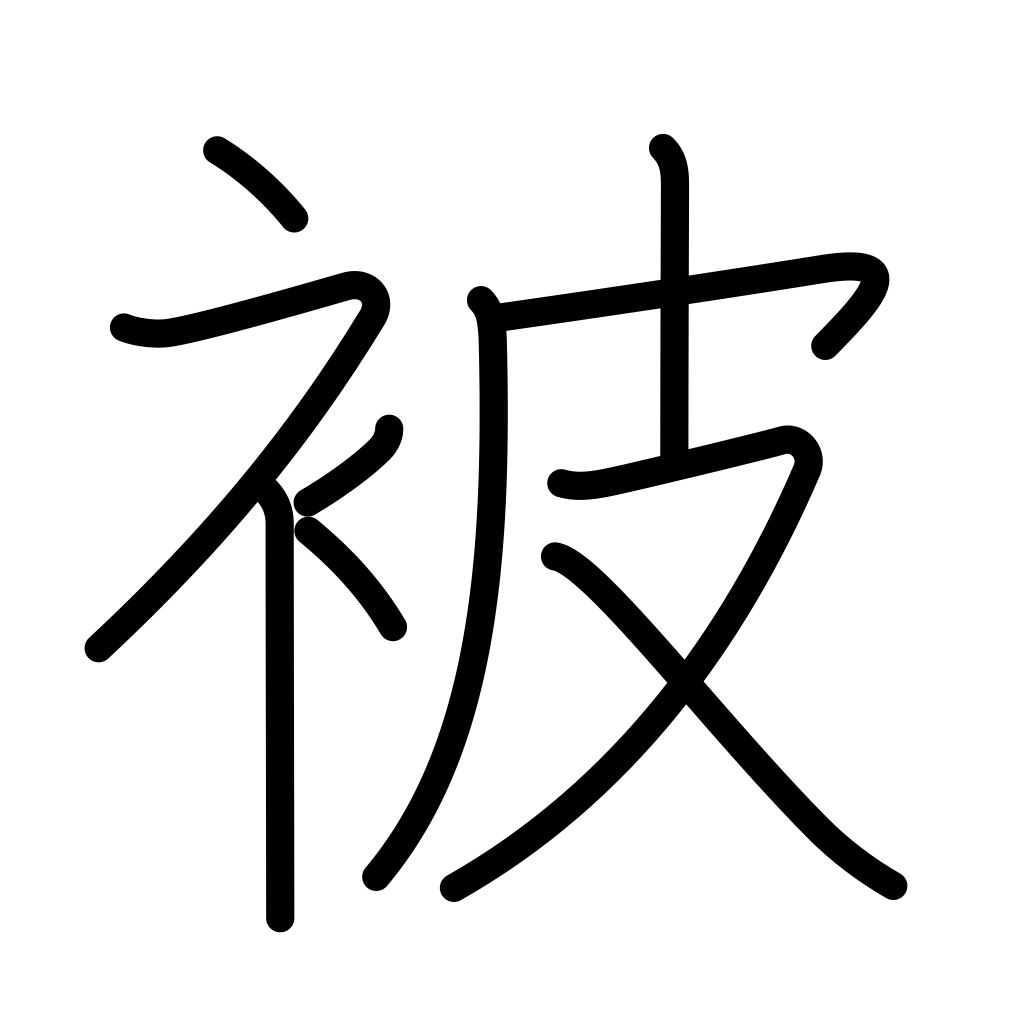
Meaning: incur, cover, veil, brood over, shelter, wear, put on, receiving